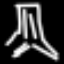
Label: The Eiffel Tower